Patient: sex M, age 71
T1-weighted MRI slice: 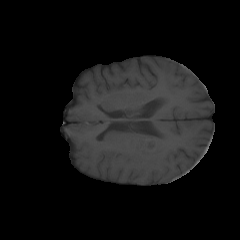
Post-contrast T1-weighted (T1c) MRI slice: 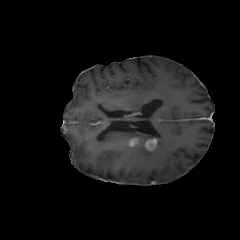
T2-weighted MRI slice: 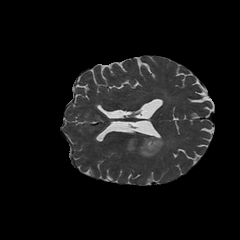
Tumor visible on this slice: yes
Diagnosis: Glioblastoma, IDH-wildtype
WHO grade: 4